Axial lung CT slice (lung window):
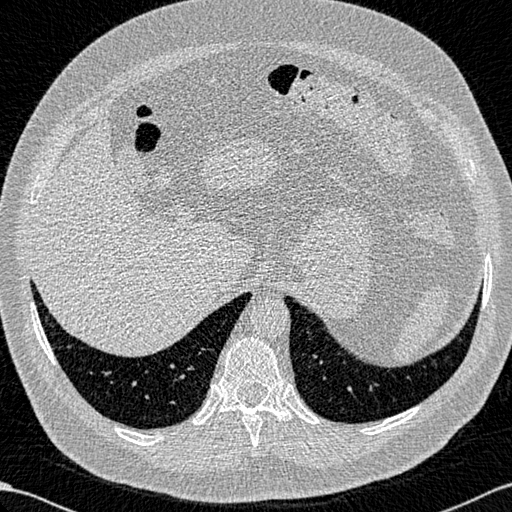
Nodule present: no